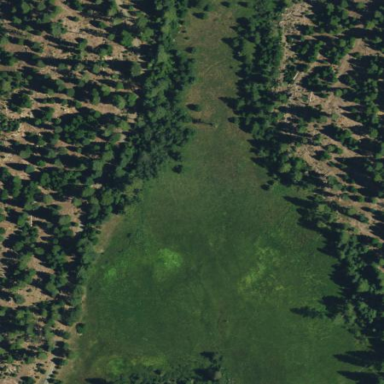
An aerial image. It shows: Wet meadow characterized by grassland vegetation.